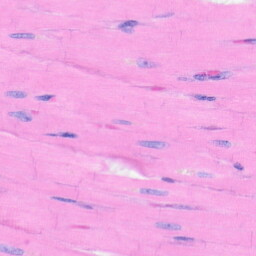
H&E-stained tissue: Heart